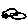
Label: car